Question: I'm trying to understand how to implement Fibonacci heap operations. Given we have the following heap:

How would we decrease 35 to 27, for example? The order is not preserved since 27 is not greater than 30, so we must rebuild the heap. So where does 27 go? Under 5?
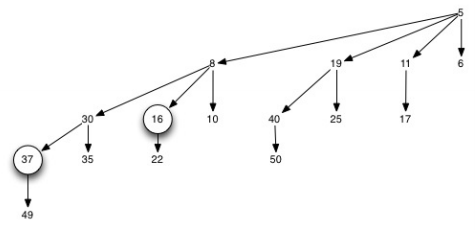
Answer: In a Fibonacci heap, decrease-key actually cuts out any nodes from a tree whose key decreases below the parent's key. In your case, the node would be put up into the root list as a singleton node.
More generally, decrease-key works as follows:
1. Decrease the key.
2. If the node's new key is greater than its parent's, stop.
3. If the node is a root, stop.
4. Unmark the node and cut it from its parent.
5. If the parent was unmarked, mark it.
6. If the parent was marked, go to (3).
Hope this helps!